Aerial crown-view tile of a tropical tree (Barro Colorado Island, Panama), acquired 20240716:
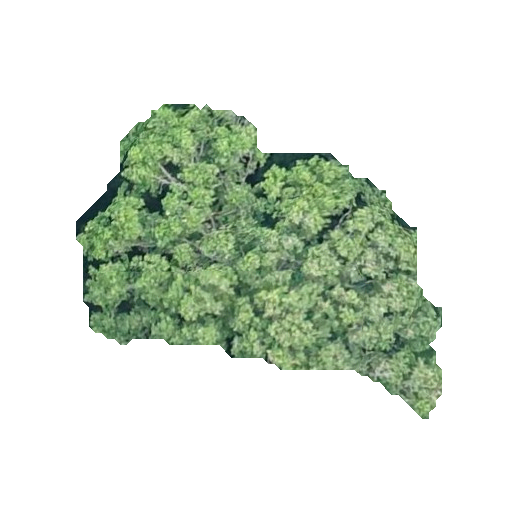
Species: Poulsenia armata
GBIF accepted scientific name: Poulsenia armata
Crown area: 111.143 m²